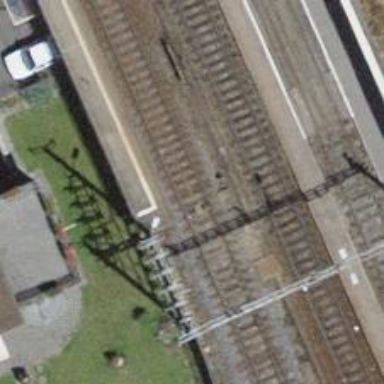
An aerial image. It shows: Railway switch.